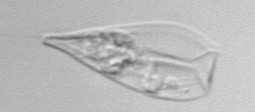
Label: Licmophora